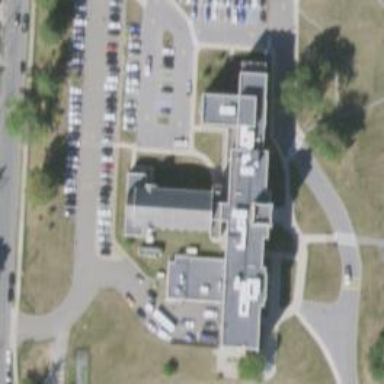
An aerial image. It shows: College building.